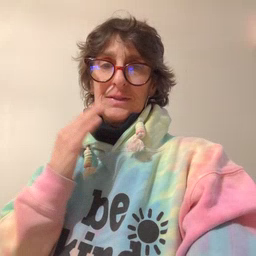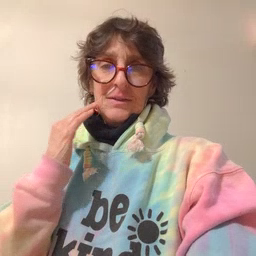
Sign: kiss